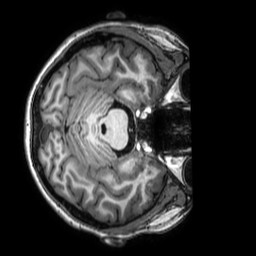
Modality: T1w
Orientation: axial
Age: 25
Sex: female
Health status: healthy
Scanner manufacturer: philips
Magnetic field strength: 3 T
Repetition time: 0.009 s
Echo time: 0.003996 s